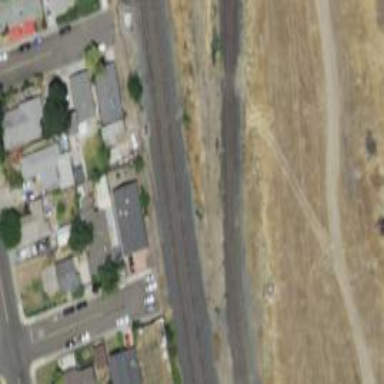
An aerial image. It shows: Railway track.